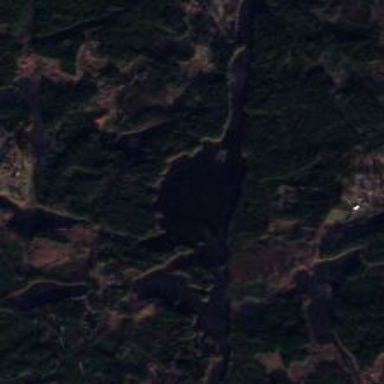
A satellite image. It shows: Lake with natural water.